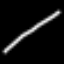
Label: line